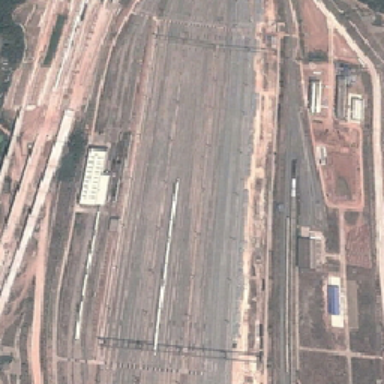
Some train tracks are on barren land .